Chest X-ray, PA view. Patient: 70 years old, sex F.
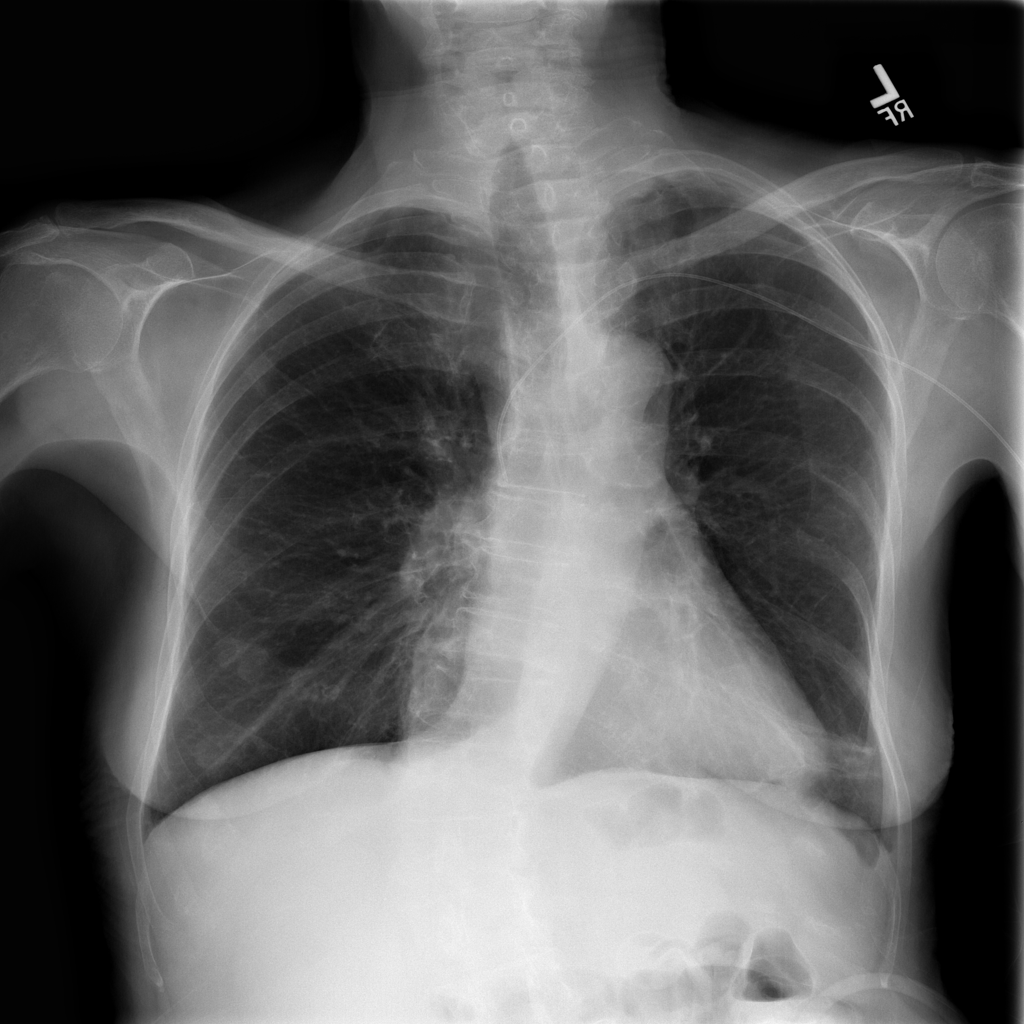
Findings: No Finding